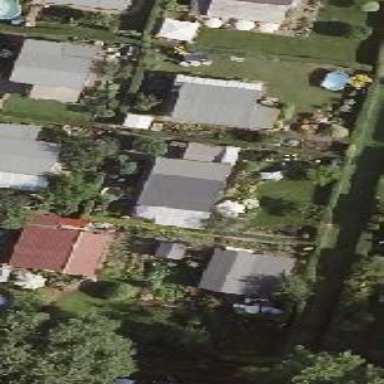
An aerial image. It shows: Plot in the allotments.